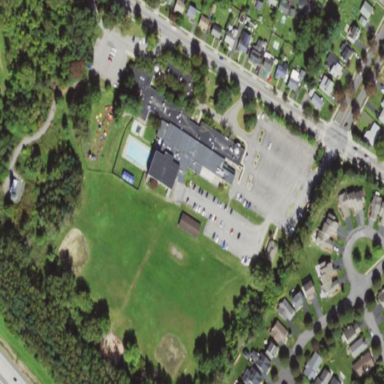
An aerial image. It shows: Community center building.